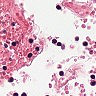
Metastatic tissue present: no